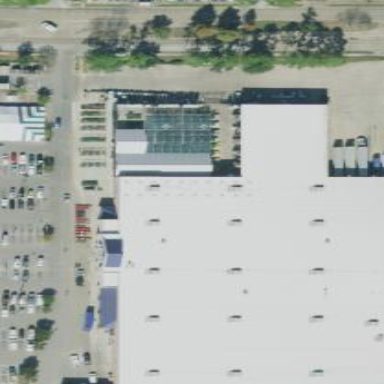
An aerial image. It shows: Retail building.